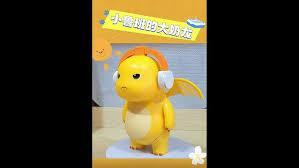
Label: nailong